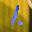
Label: 1